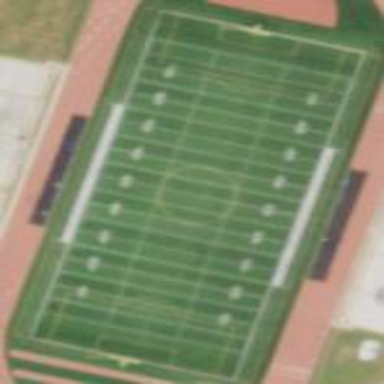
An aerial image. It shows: American football pitch.